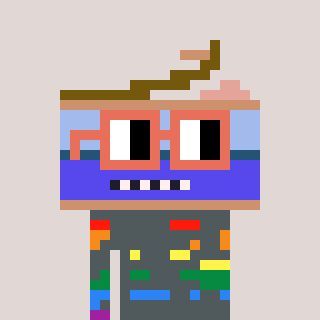
a pixel art character with square orange glasses, a canned ham-shaped head and a grayscale-colored body on a warm background